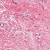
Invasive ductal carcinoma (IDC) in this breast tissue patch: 0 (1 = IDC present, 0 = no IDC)